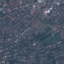
Land use / land cover: Residential